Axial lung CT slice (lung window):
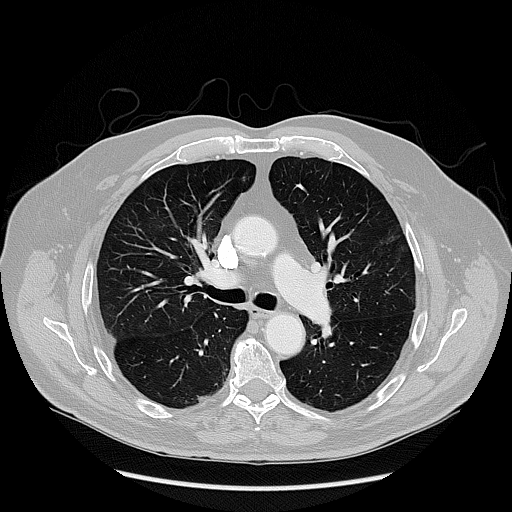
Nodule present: no